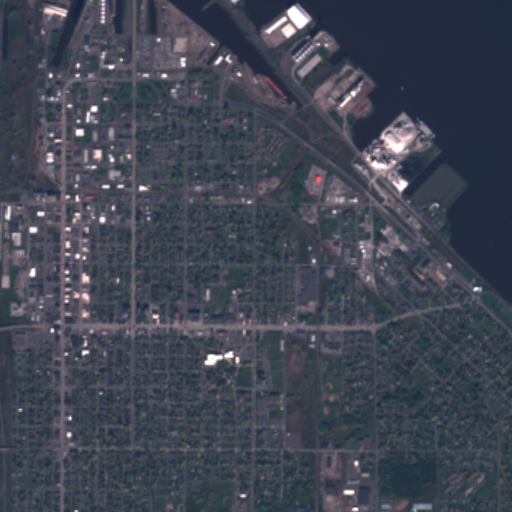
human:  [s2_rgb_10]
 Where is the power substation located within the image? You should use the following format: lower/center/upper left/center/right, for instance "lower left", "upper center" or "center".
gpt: The power substation is located in the upper left of the image.
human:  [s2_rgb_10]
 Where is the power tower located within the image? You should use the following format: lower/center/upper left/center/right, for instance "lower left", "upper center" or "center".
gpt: The power tower is located in the upper left of the image.
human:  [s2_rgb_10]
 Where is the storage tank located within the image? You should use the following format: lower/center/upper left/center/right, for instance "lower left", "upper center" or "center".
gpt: The storage tank is located in the upper left of the image.
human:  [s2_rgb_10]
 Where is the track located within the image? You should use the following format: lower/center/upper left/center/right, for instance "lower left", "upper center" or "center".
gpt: The track is located in the lower center of the image.
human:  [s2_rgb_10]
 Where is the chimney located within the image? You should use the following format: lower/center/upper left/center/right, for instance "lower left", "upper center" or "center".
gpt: The chimney is located in the lower center of the image.
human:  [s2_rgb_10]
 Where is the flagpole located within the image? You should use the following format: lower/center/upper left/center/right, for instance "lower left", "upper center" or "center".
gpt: The flagpole is located in the lower center of the image.
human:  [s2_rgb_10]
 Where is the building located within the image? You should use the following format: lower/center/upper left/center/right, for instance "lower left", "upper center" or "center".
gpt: The building is located in the upper right of the image.
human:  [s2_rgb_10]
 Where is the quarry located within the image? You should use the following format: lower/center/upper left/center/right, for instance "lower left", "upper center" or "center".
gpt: There is no quarry in the image.